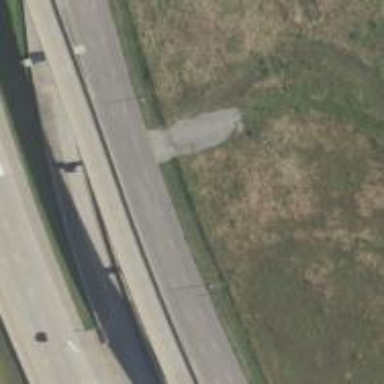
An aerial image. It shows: Primary highway with frontage road.